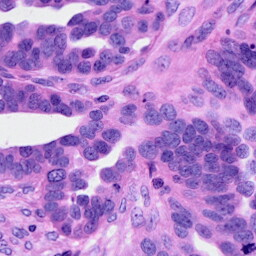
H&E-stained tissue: Ovarian